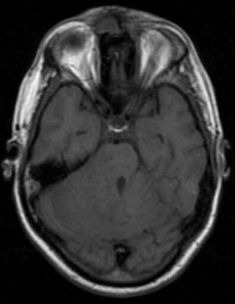
Label: notumor